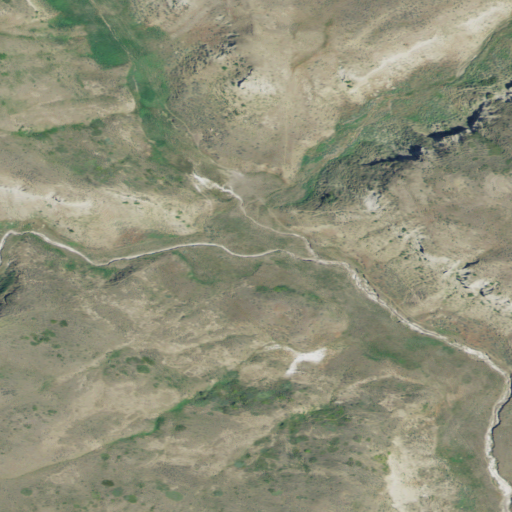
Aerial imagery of valley in Montana named Dossett Coulee containing grassland and shrub